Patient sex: F
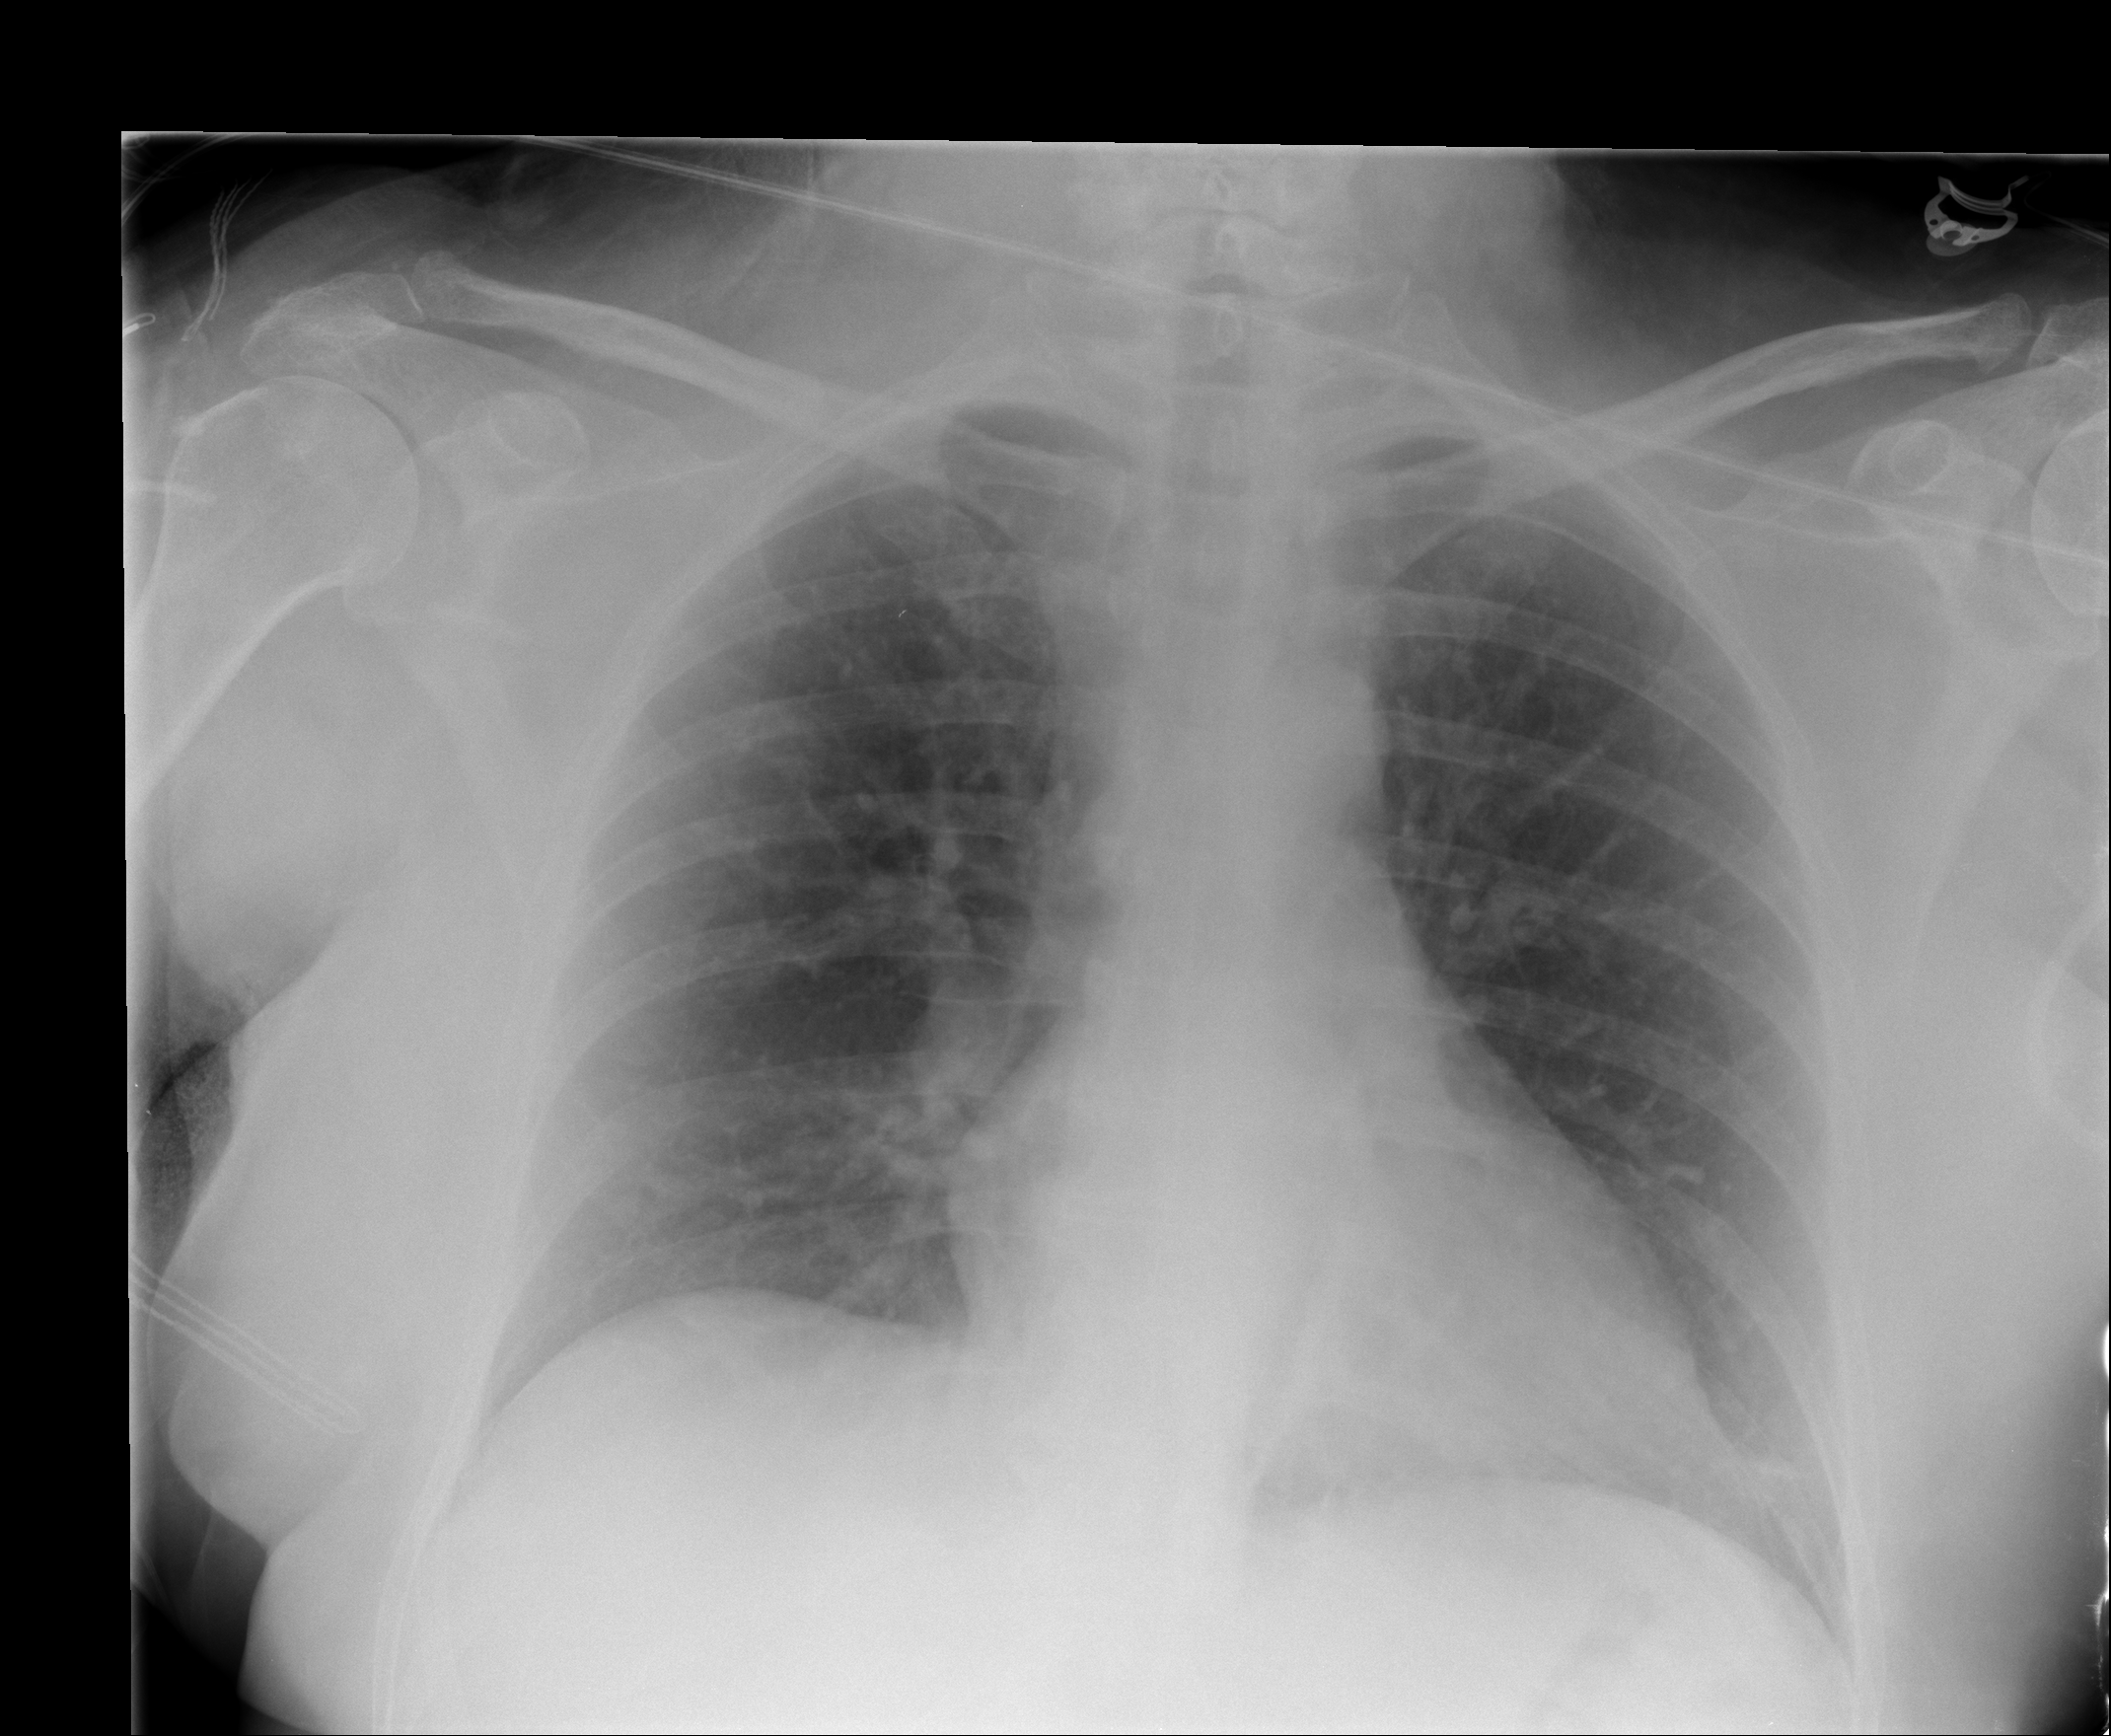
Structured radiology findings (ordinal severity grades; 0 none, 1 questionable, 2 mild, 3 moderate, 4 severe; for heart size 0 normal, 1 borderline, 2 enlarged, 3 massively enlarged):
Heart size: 0
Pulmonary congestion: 0
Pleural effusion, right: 0
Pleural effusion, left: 0
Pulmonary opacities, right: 0
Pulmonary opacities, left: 0
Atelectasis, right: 0
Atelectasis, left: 2